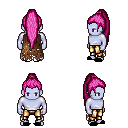
a pixel art fantasy rpg character, male body template, dark elf, purple skin, brown tattered cape, gold greaves, pink extra-long topknot hairstyle, black slippers, four views (front, back, left, right), 2x2 character sprite sheet, small pixel art, hard edges, no anti-aliasing